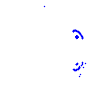
Particle: kaon